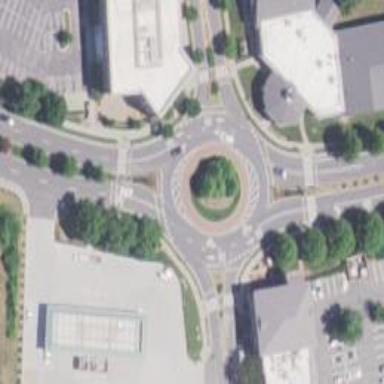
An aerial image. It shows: Secondary road with asphalt surface leading to roundabout.